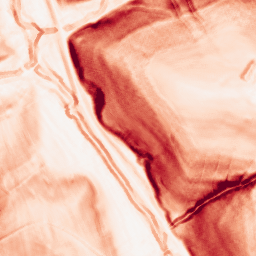
Category: morphological
Decomposition family: morphological_gradient
Decomposition parameters: size: 3
shape: diamond
Upsampling method: fft_zeropad
Upsampling parameters: scale: 8
Upsampling scale: 8